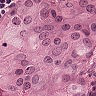
Metastatic tissue present: yes